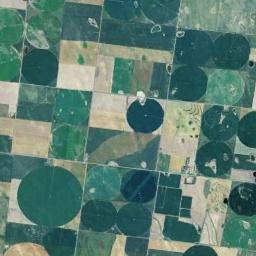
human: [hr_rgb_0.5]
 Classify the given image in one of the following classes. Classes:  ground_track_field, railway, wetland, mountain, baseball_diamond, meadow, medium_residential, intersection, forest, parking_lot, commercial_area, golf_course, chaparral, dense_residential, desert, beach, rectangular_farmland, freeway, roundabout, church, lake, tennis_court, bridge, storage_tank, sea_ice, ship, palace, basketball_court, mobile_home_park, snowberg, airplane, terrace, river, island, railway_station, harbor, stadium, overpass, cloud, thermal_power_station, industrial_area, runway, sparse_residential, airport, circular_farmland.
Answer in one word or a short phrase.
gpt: circular_farmland